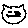
Label: cat